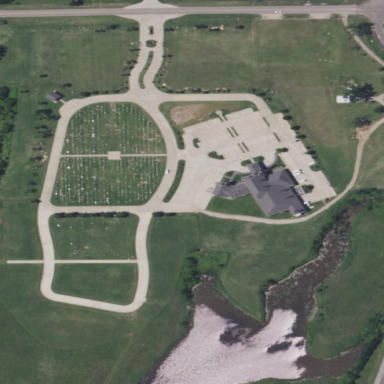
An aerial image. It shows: Grave yard.